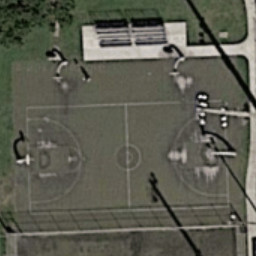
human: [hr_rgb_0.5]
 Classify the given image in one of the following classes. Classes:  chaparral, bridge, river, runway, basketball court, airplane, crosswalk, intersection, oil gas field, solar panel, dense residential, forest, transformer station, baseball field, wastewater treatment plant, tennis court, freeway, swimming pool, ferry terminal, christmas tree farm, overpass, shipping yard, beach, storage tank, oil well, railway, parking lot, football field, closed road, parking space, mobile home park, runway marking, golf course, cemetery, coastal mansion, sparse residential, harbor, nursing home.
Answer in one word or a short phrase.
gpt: basketball court